Question: I am trying to sort a list order to the order of BMC-, CSR-, MC- and CSR-. This list exist on column B and has data on column C.
'''
Sub telecomsorter()
Dim vCustom_Sort As Variant, rr As Long
vCustom_Sort = Array("BMC-", "CSR-", "MC-", "LC-", Chr(42))
Application.AddCustomList ListArray:=vCustom_Sort
With Worksheets("TELECOM")
LastRow = .Cells(Rows.Count, "B").End(xlUp).Row 'Find the last row for the given table
Range("B13:C" & LastRow).Select
ActiveWorkbook.Worksheets("TELECOM").Sort.SortFields.Clear
ActiveWorkbook.Worksheets("TELECOM").Sort.SortFields.Add2 Key:=Range("B13:B47"), SortOn:=xlSortOnValues, Order:=xlAscending, DataOption:=xlSortNormal
With ActiveWorkbook.Worksheets("TELECOM").Sort
.SetRange Range("B13:C" & LastRow)
.Header = xlYes
.MatchCase = False
.Orientation = xlTopToBottom
.SortMethod = xlPinYin
.Apply
End With
End With
End Sub
'''
I want the list to be in the order of:
- - - -

If there are multiple strings that are the same, then I want to sort according to the order of column C.
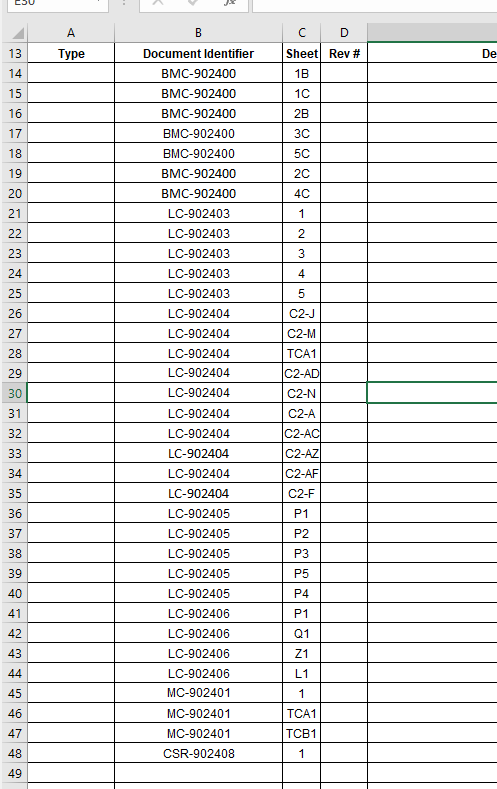
Answer: Give it a try to this... I removed the array and add the sorting values directly to the Sort properties.
'''
CustomOrder:="BMC-,CSR-,MC-,LC-," & Chr(42) & ""
'''
'''
Option Explicit
Sub telecomsorter()
Dim LastRow As Long
With Worksheets("TELECOM")
LastRow = .Cells(Rows.Count, "B").End(xlUp).Row
Range("B13:C" & LastRow).Select
ActiveWorkbook.Worksheets("TELECOM").Sort.SortFields.Clear
ActiveWorkbook.Worksheets("TELECOM").Sort.SortFields.Add2 Key:=Range( _
"B14:B" & LastRow & ""), SortOn:=xlSortOnValues, Order:=xlAscending, CustomOrder:= _
"BMC-,CSR-,MC-,LC-," & Chr(42) & "", DataOption:=xlSortNormal
ActiveWorkbook.Worksheets("TELECOM").Sort.SortFields.Add2 Key:=Range( _
"C14:C" & LastRow & ""), SortOn:=xlSortOnValues, Order:=xlAscending, DataOption:= _
xlSortNormal
With ActiveWorkbook.Worksheets("TELECOM").Sort
.SetRange Range("B13:C" & LastRow)
.Header = xlYes
.MatchCase = False
.Orientation = xlTopToBottom
.SortMethod = xlPinYin
.Apply
End With
End With
End Sub
'''
I couldn't figure it out why the LC- always comes before the MC-, so I made a small function to do the workaround... it may not be the ideal solution but it works.
'''
Option Explicit
Sub telecomsorter()
Dim LastRow As Long
Dim First As Long
Dim Last As Long
With Worksheets("TELECOM")
LastRow = .Cells(Rows.Count, "B").End(xlUp).Row
Range("B13:C" & LastRow).Select
ActiveWorkbook.Worksheets("TELECOM").Sort.SortFields.Clear
ActiveWorkbook.Worksheets("TELECOM").Sort.SortFields.Add Key:=Range( _
"B14:B" & LastRow & ""), SortOn:=xlSortOnValues, Order:=xlAscending, CustomOrder:= _
"BMC-*,CSR-*,MC-*,LC-*," & Chr(42) & "", DataOption:=xlSortNormal
With ActiveSheet.Sort
.SetRange Range("B14:C" & LastRow)
.Header = xlNo
.Orientation = xlTopToBottom
.Apply
End With
Call SortSpecial("LC-*", xlDescending)
Call SortSpecial("MC-*", xlAscending)
Call SortSpecial("LC-*", xlAscending)
End With
End Sub
'''
'''
Public Function SortSpecial(ByVal StrVal As String, ByVal SortOrder As XlSortOrder)
Dim First As Long
Dim Last As Long
First = Columns("B").Find(StrVal, , xlValues, , xlRows, xlNext, , , False).Row
Last = Columns("B").Find(StrVal, , xlValues, , xlRows, xlPrevious, , , False).Row
ActiveSheet.Sort.SortFields.Clear
ActiveSheet.Sort.SortFields.Add Key:=Range("B" & First & ":B" & Last), SortOn:=xlSortOnValues, Order:=SortOrder, DataOption:=xlSortNormal
With ActiveSheet.Sort
If SortOrder = xlAscending Then
.SetRange Range("B" & First & ":C" & Last)
Else
Last = ActiveSheet.Cells(Rows.Count, "B").End(xlUp).Row
.SetRange Range("B" & First & ":C" & Last)
End If
.Header = xlNo
.Orientation = xlTopToBottom
.Apply
End With
End Function
'''